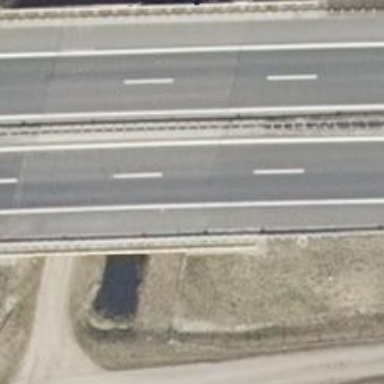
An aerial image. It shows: Motorway bridge with asphalt surface.